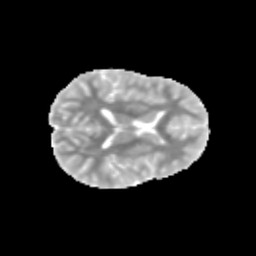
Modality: MD
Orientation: axial
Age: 10
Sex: female
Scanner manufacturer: siemens
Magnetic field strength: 3 T
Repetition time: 3.8 s
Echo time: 0.07 s